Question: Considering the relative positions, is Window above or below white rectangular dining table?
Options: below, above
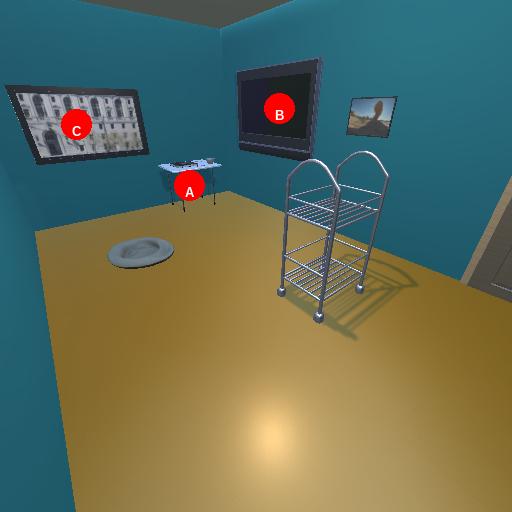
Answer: below